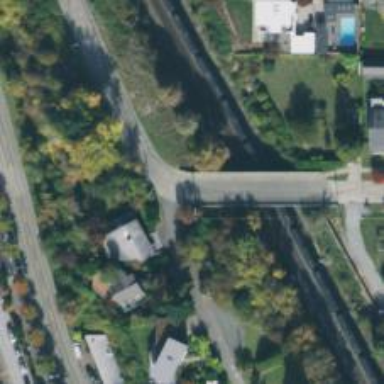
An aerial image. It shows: Bridge over living street with separate sidewalk.